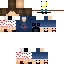
A male human skin with medium skin, wearing brown long hair dressed in a blue hoodie and red pants, featuring a closed mouth.